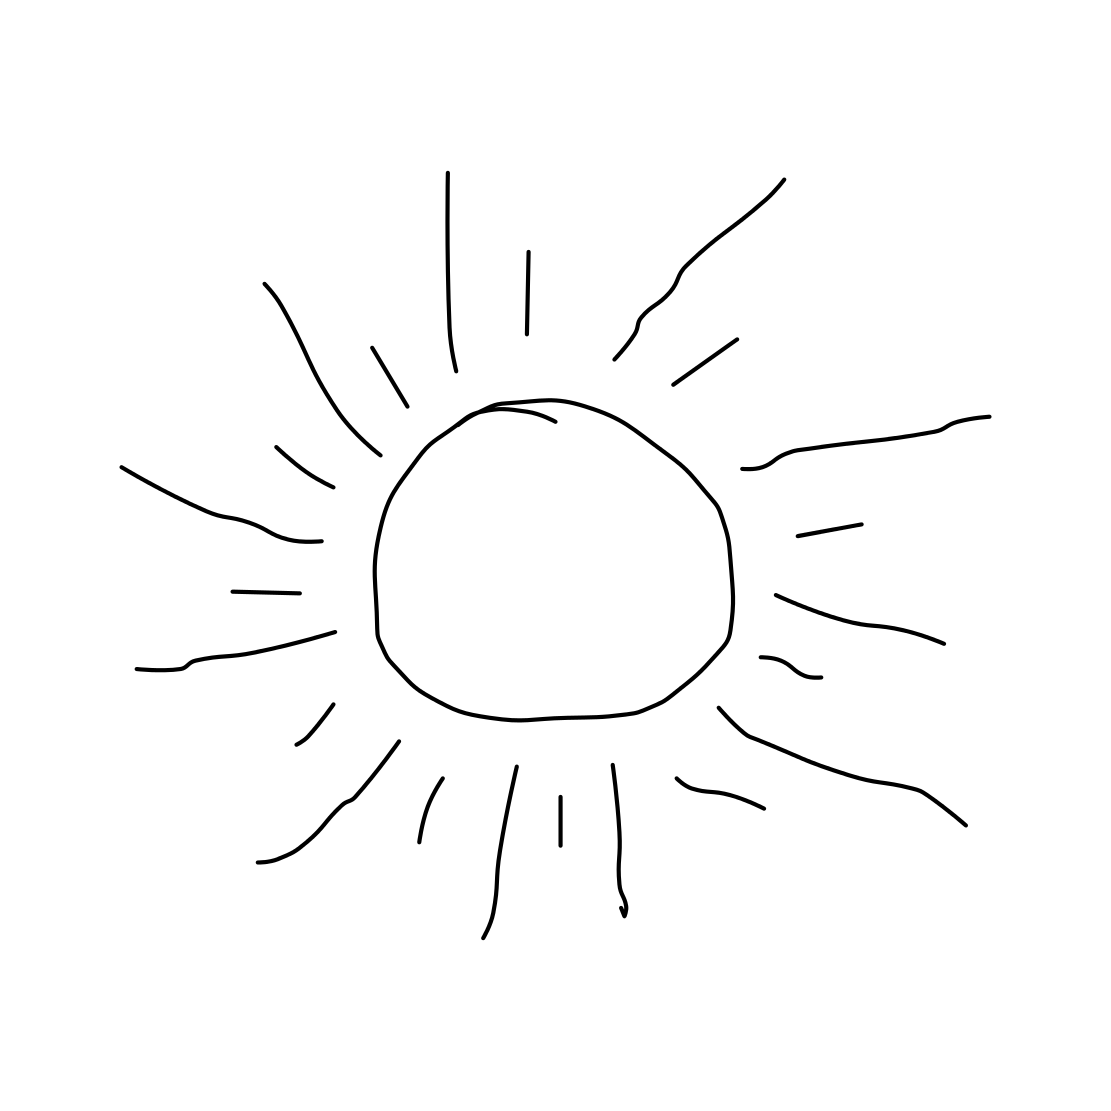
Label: sun